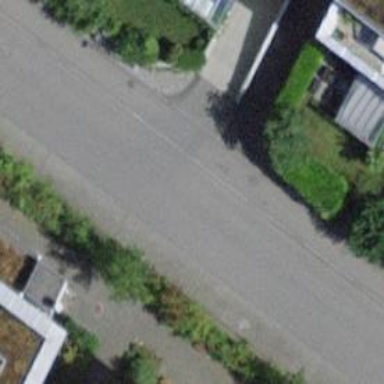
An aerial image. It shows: Concrete service road